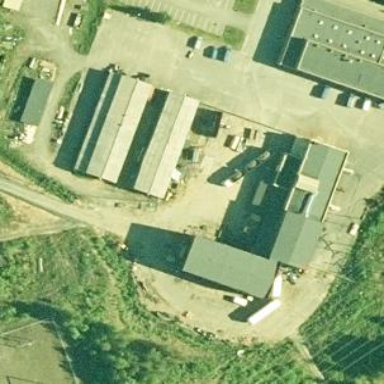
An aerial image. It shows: Industrial building.